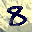
Label: 8